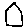
Label: house